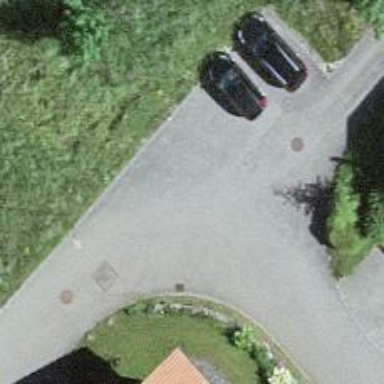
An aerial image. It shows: Smooth asphalt road in residential area.